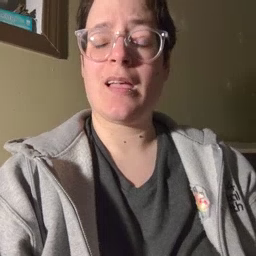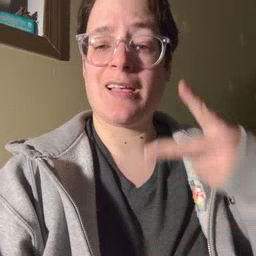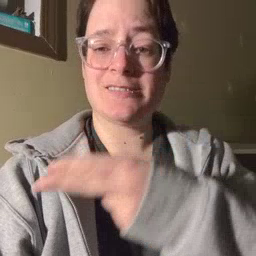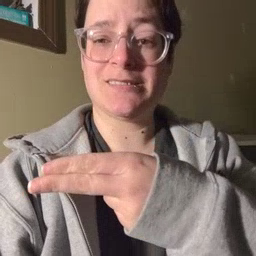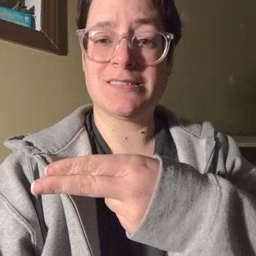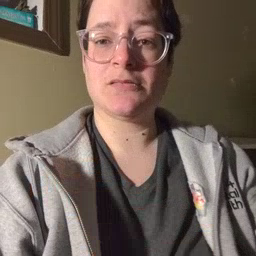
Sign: cut